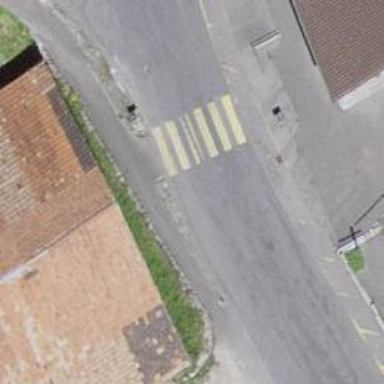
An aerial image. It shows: Zebra crossing on the road.